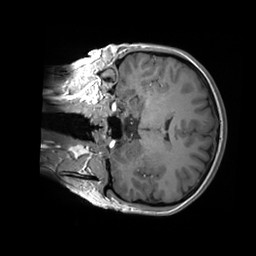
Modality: T1w
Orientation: coronal
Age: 23
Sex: female
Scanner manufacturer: siemens
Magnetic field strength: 3 T
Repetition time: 1.8 s
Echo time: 0.00232 s